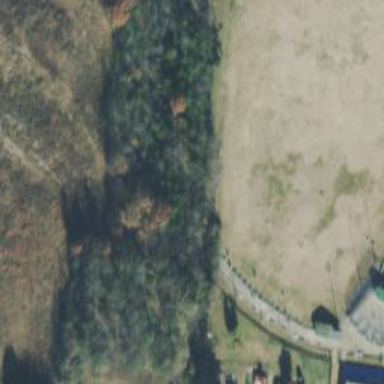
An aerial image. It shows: Grassy area used as driving range for golf.